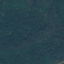
Land use / land cover class: Forest